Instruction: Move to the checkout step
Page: cart
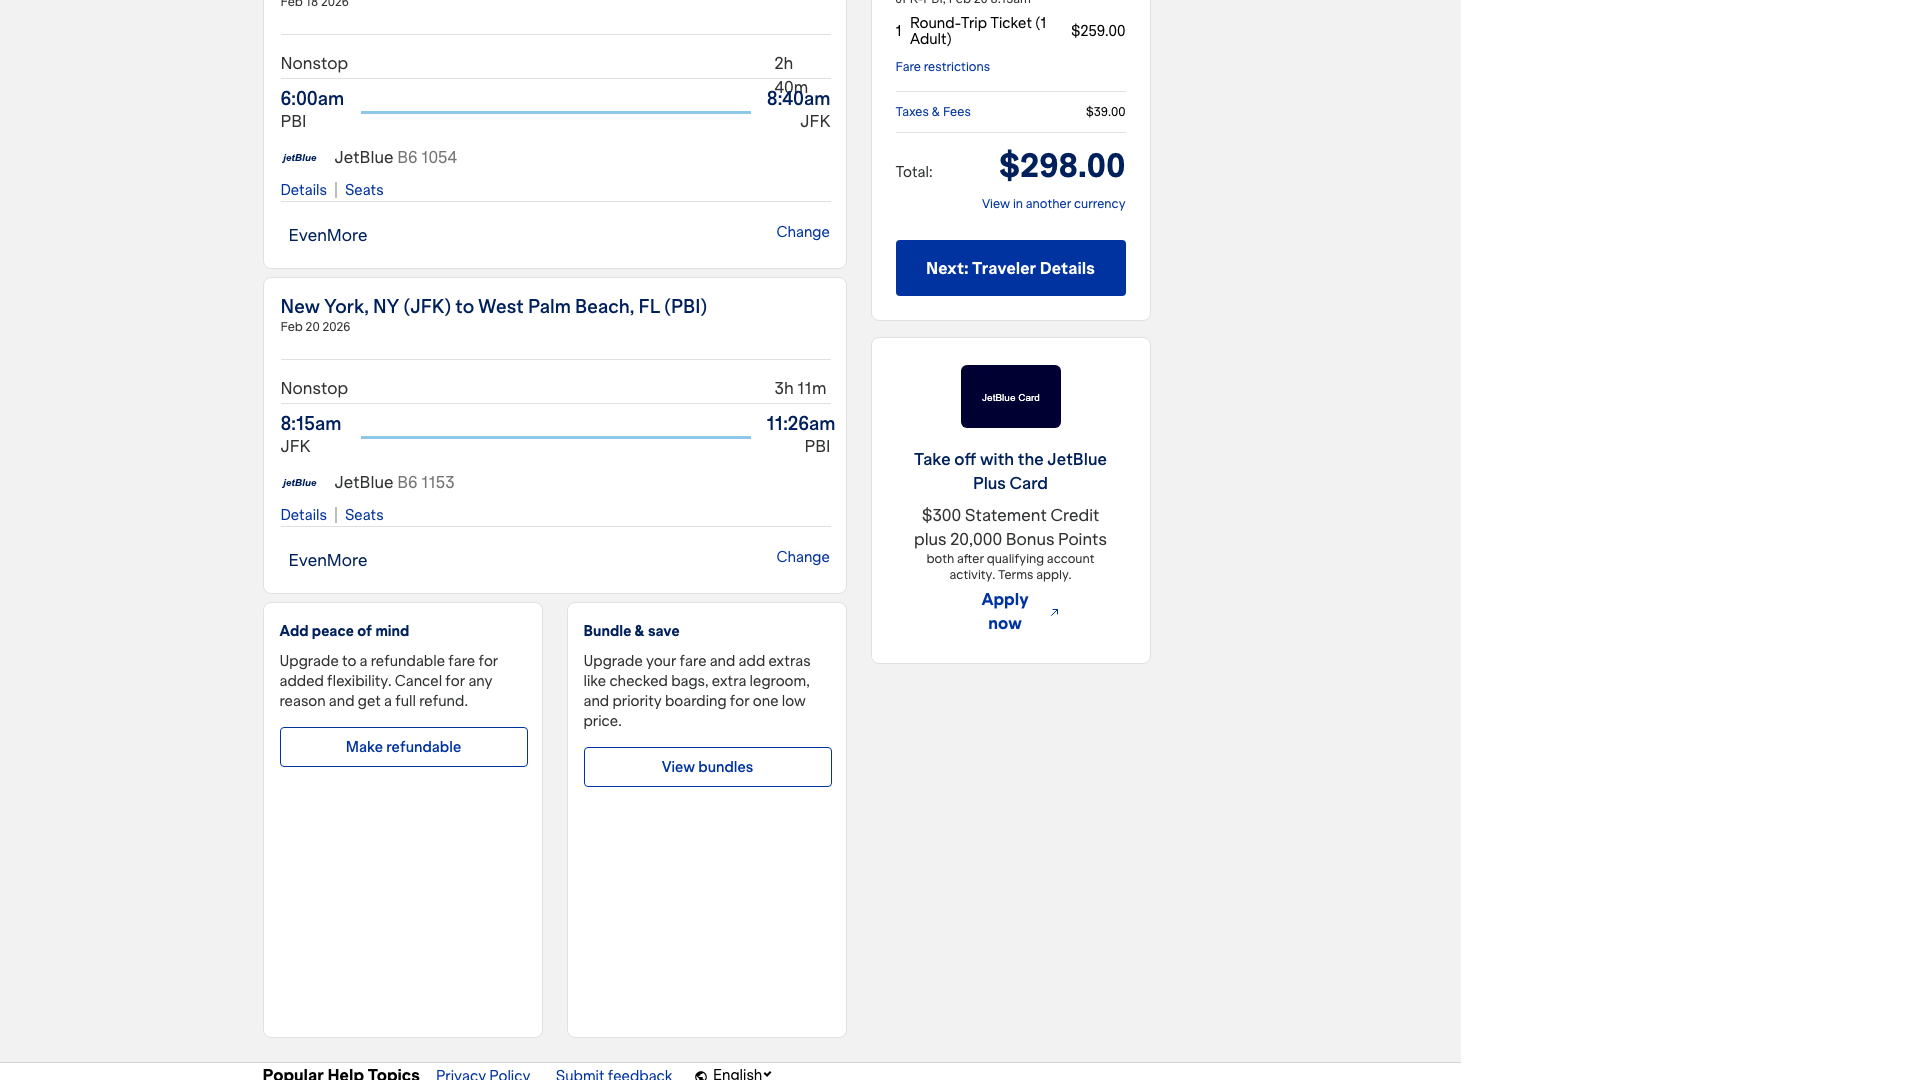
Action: click